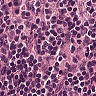
Metastatic tissue present: no